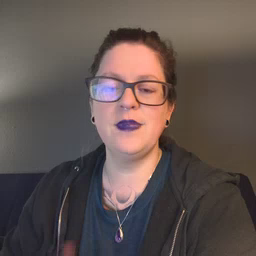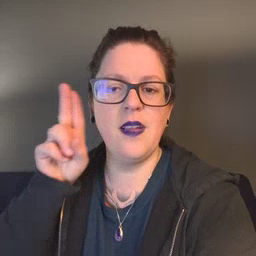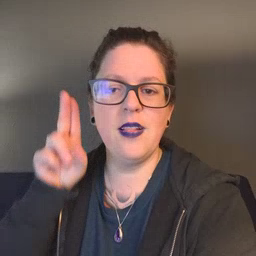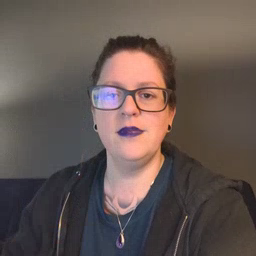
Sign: uncle